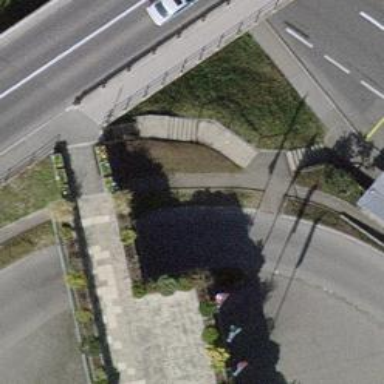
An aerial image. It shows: Road with steps.